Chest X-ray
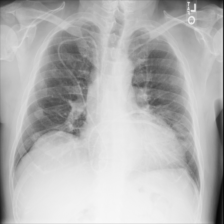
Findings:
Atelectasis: negative
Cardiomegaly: positive
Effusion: negative
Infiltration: negative
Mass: negative
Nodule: negative
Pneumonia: negative
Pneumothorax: negative
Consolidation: negative
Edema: negative
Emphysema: negative
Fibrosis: negative
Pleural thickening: negative
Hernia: negative